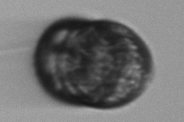
Label: Margalefidinium